Question:
mentioned in the above image
Friends have a WinForm as above, and then right-click checkbox when deleting the selected rows in the GridView what I can do.
thanks.
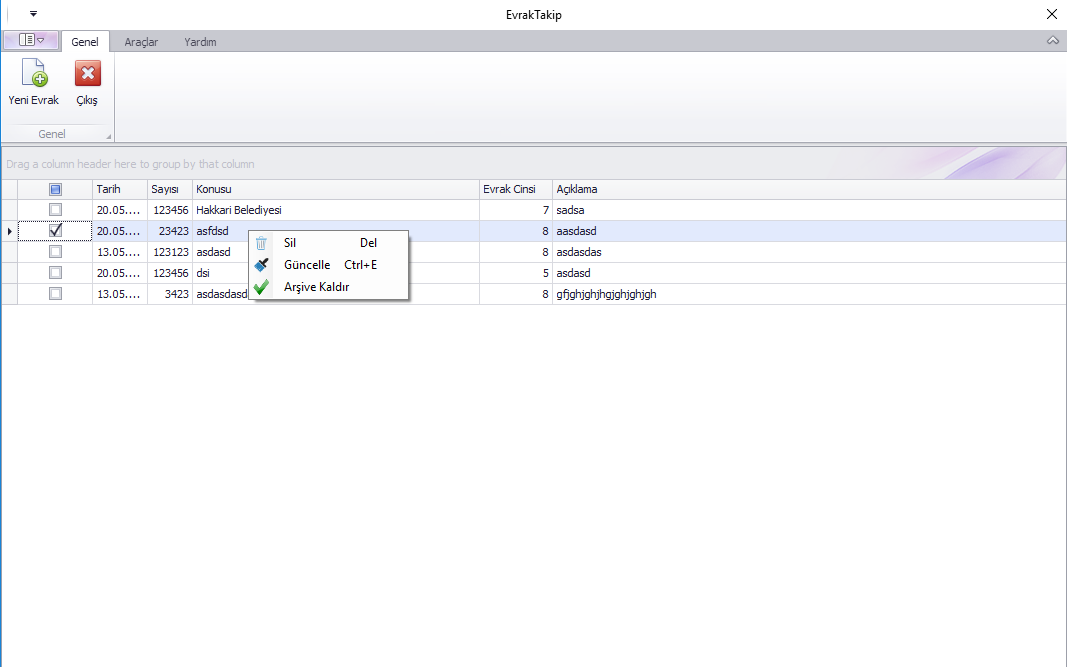
Answer: You can delete selected rows from GridView with this code :
'''
private void deleteButton_Click(object sender, EventArgs e)
{
gridView1.GetSelectedRows();
GridView view = gridControl1.FocusedView as GridView;
view.DeleteSelectedRows();
//DB.SubmitChanges();
}
'''
or also with code :
'''
private void deleteButton_Click(object sender, EventArgs e)
{
GridView view = gridControl1.FocusedView as GridView;
if (view == null || view.SelectedRowsCount == 0) return;
DataRow[] rows = new DataRow[view.SelectedRowsCount];
for (int i = 0; i < view.SelectedRowsCount; i++)
rows[i] = view.GetDataRow(view.GetSelectedRows()[i]);
view.BeginSort();
try
{
foreach (DataRow row in rows)
row.Delete();
}
finally
{
view.EndSort();
}
}
'''
You can call your delete method in loop 'for':
'''
foreach (DataRow row in rows)
{
MyDeleteMethod(row["ColumnNameId"]);
//You must cast row["ColumnNameId"] to type of parameter
row.Delete();
}
'''